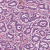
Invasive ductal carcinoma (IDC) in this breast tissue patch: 1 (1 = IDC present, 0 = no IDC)